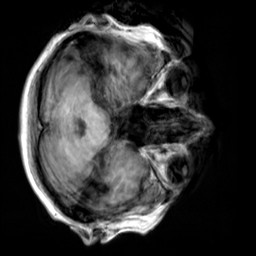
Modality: T1w
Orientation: axial
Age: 56
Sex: male
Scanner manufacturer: siemens
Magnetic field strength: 3 T
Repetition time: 2.3 s
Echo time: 0.00303 s